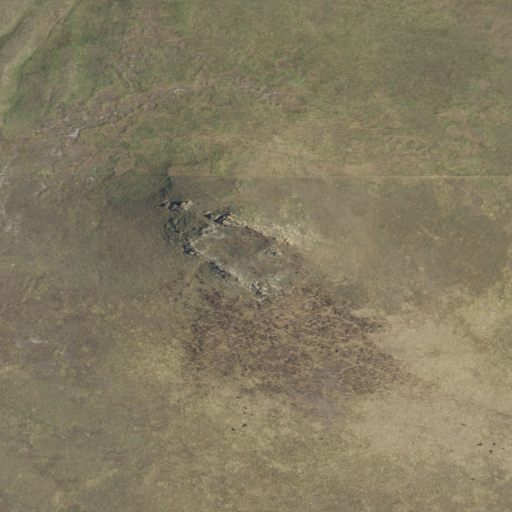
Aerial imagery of mountain in South Dakota named Sulphur Butte containing only grassland